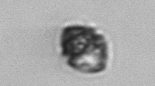
Label: Kryptoperidinium_triquetrum